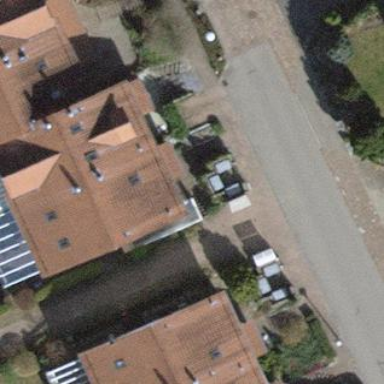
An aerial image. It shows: Simple and straightforward house.